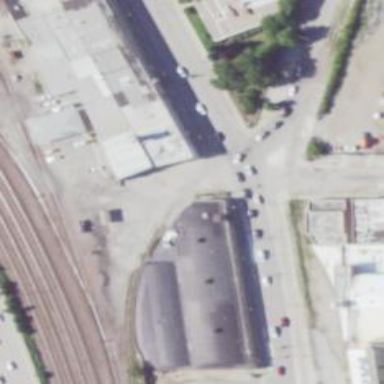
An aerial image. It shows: Railway crossing.